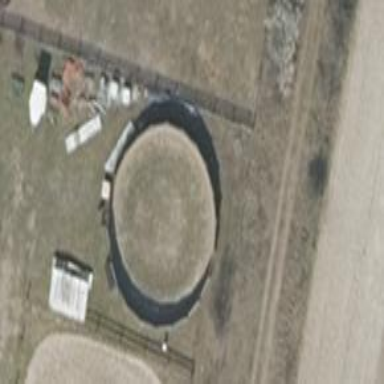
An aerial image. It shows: Farm auxiliary building with storage tank.